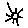
Label: sun